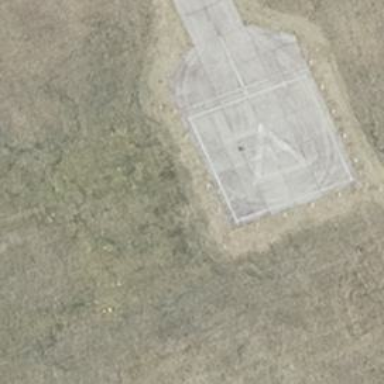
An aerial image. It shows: Image of helipad at airport.